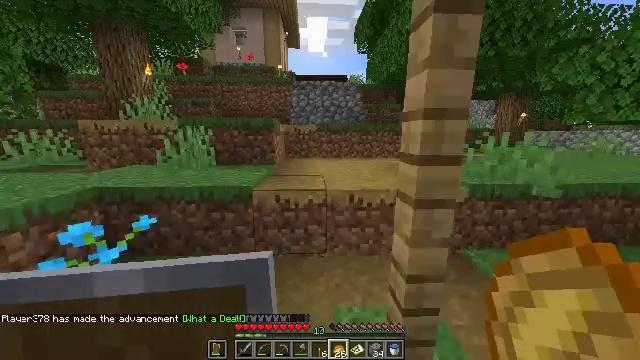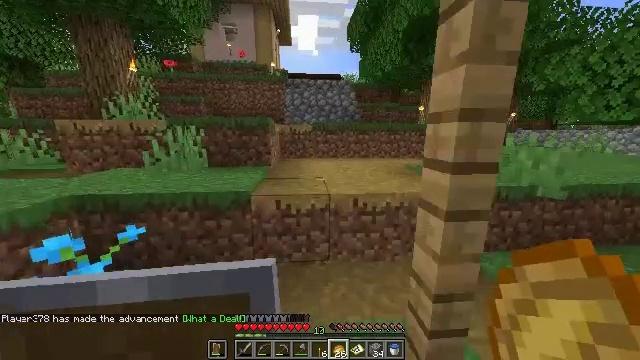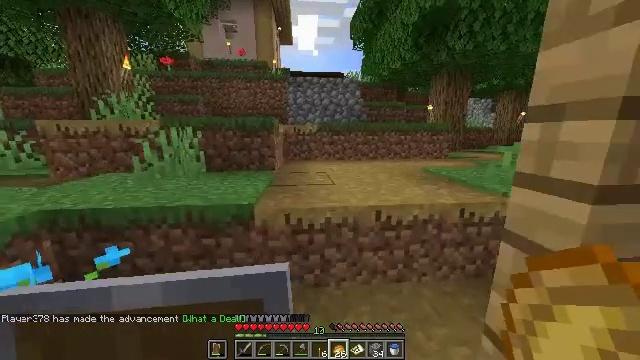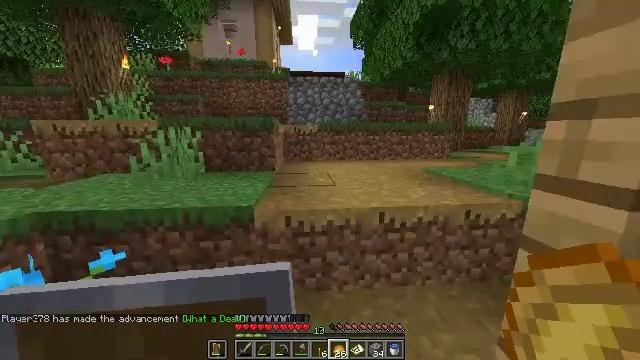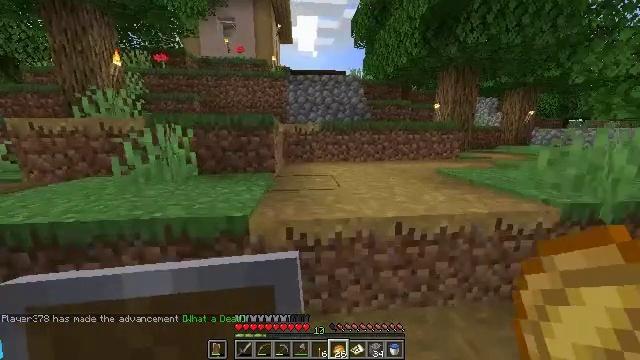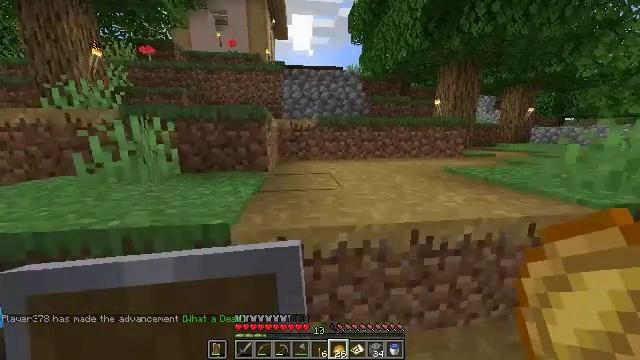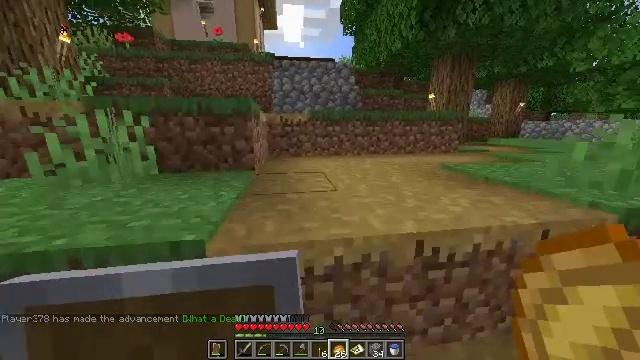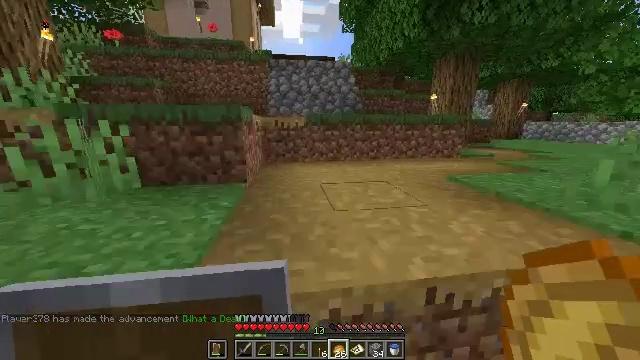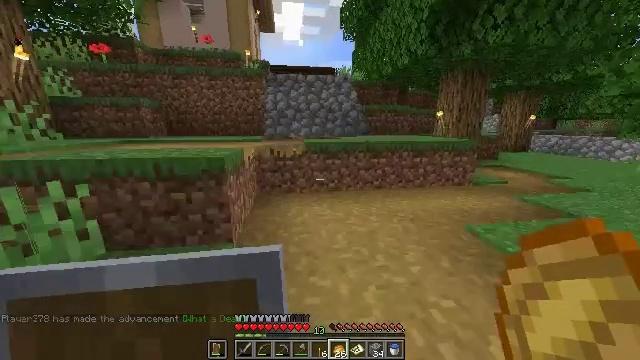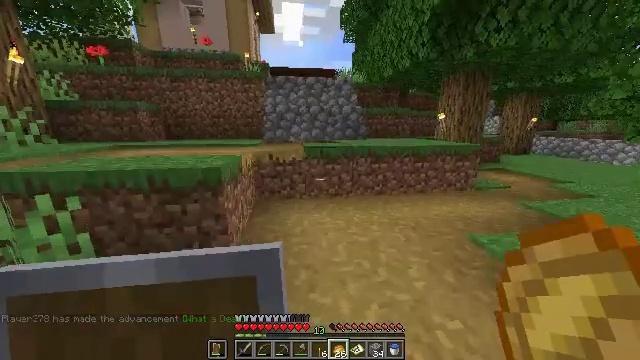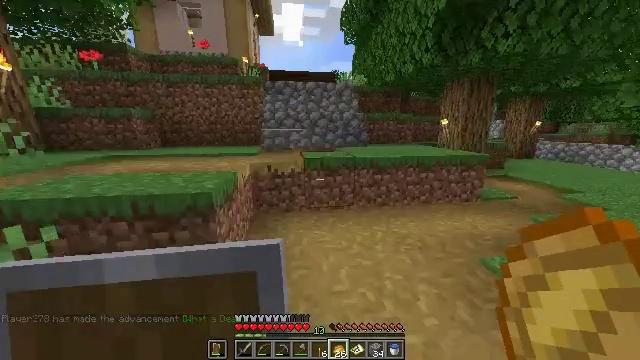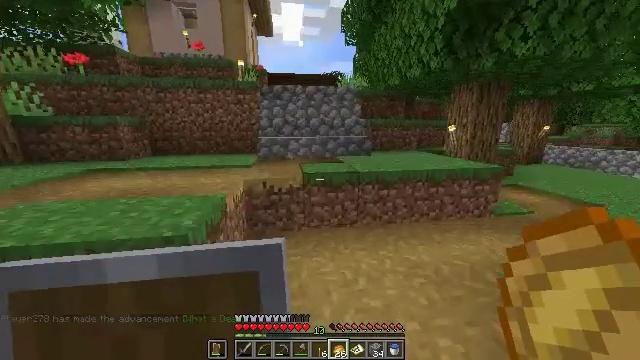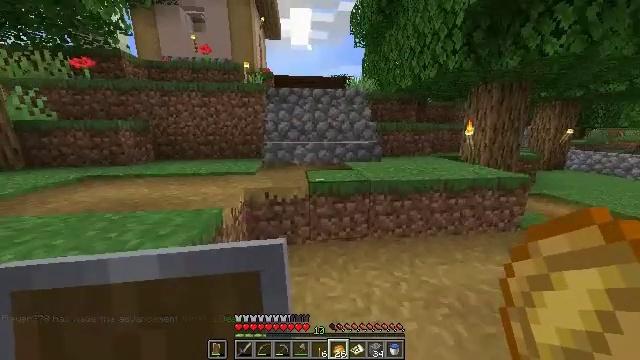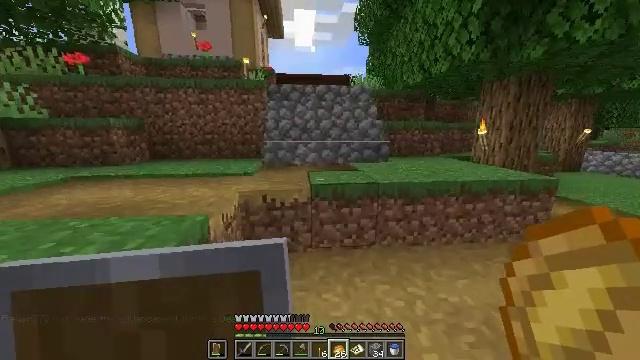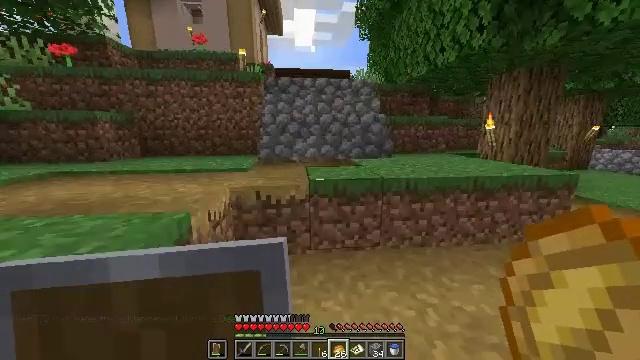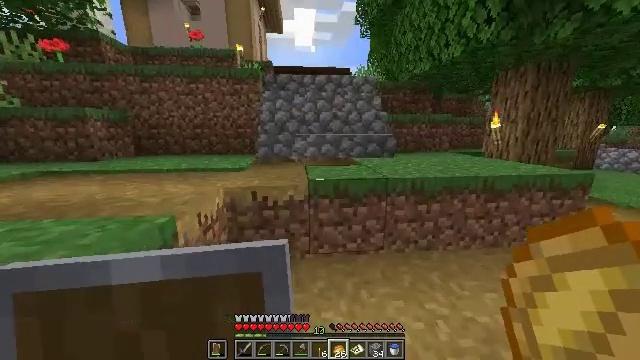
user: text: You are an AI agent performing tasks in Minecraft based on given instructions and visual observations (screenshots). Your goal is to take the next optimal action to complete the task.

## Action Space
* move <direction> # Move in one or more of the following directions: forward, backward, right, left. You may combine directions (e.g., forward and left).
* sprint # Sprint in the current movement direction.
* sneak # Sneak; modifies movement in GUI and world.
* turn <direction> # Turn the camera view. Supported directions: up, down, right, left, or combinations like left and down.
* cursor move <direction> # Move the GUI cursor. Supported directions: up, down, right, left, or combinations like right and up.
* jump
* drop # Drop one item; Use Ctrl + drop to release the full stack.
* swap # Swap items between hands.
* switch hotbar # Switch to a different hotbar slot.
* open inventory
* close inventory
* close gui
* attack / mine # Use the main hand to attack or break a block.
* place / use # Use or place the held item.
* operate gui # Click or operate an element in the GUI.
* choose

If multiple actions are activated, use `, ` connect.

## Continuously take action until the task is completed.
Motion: motion action
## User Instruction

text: Collect the anvil after mining.
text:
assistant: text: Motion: move forward, turn right
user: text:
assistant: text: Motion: move forward
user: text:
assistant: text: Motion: move forward
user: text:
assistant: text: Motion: move forward
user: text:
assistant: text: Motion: move forward, turn right
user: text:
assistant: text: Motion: move forward, turn right and down
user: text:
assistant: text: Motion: move forward, jump
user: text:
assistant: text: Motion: move forward, jump
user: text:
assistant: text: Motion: move forward, jump
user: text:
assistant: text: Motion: move forward
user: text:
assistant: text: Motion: move forward
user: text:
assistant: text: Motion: move forward, turn left
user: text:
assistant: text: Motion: move forward
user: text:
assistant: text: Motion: move forward
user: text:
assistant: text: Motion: move forward
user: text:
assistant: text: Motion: move forward
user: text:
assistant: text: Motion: move forward
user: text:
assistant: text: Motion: move forward, jump
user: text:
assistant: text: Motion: move forward, jump
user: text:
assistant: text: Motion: move forward, jump
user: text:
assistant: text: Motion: move forward, turn left
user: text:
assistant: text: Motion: move forward
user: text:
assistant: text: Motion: move forward
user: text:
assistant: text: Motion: move forward
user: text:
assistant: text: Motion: move forward
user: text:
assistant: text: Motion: move forward
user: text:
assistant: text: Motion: move forward
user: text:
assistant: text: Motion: move forward
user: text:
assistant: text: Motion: move forward
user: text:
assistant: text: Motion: move forward